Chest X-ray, PA view. Patient: 42 years old, sex F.
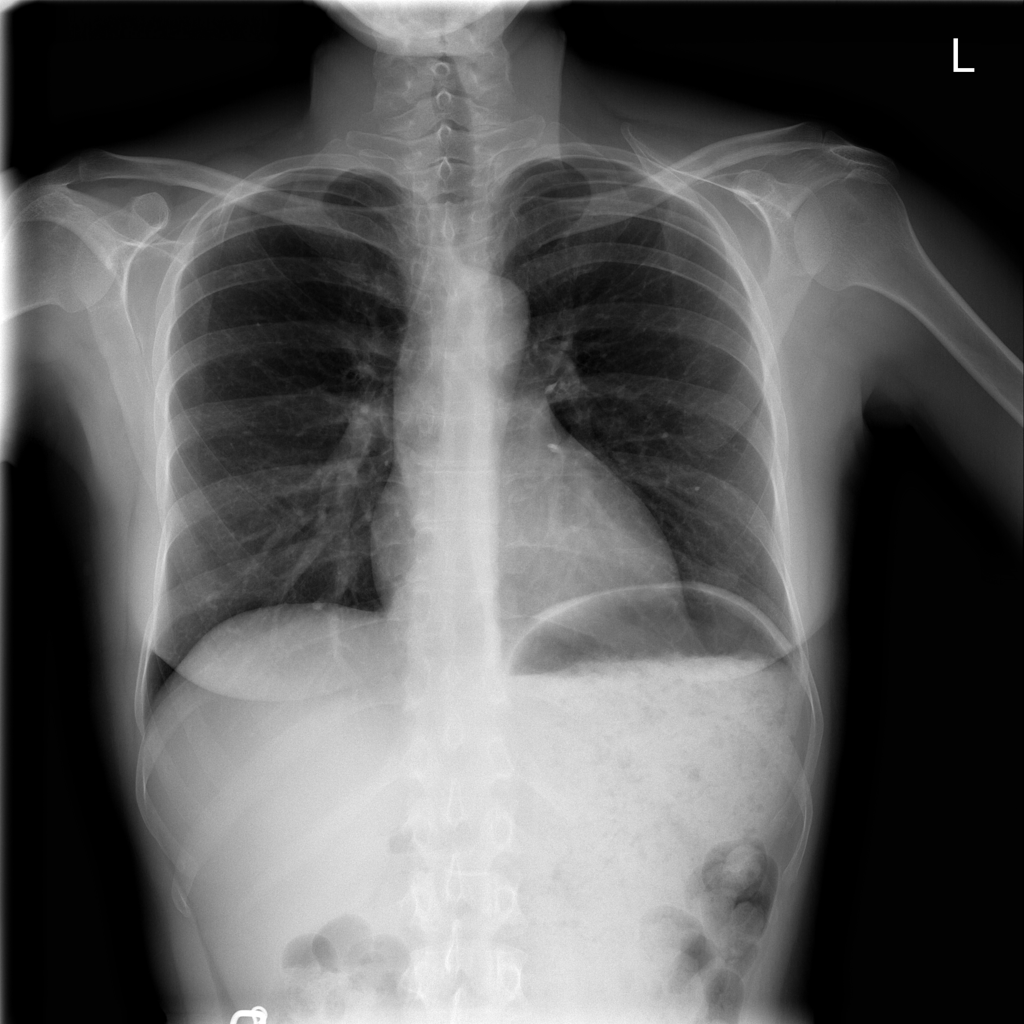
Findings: No Finding